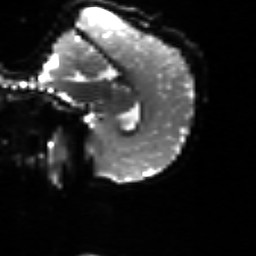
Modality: sbref
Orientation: sagittal
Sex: male
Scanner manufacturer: siemens
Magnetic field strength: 3 T
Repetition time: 5 s
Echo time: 0.071 s